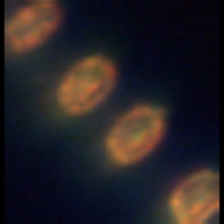
Taxon: Thalassiosira
Group: Diatoms